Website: apple
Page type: review-order
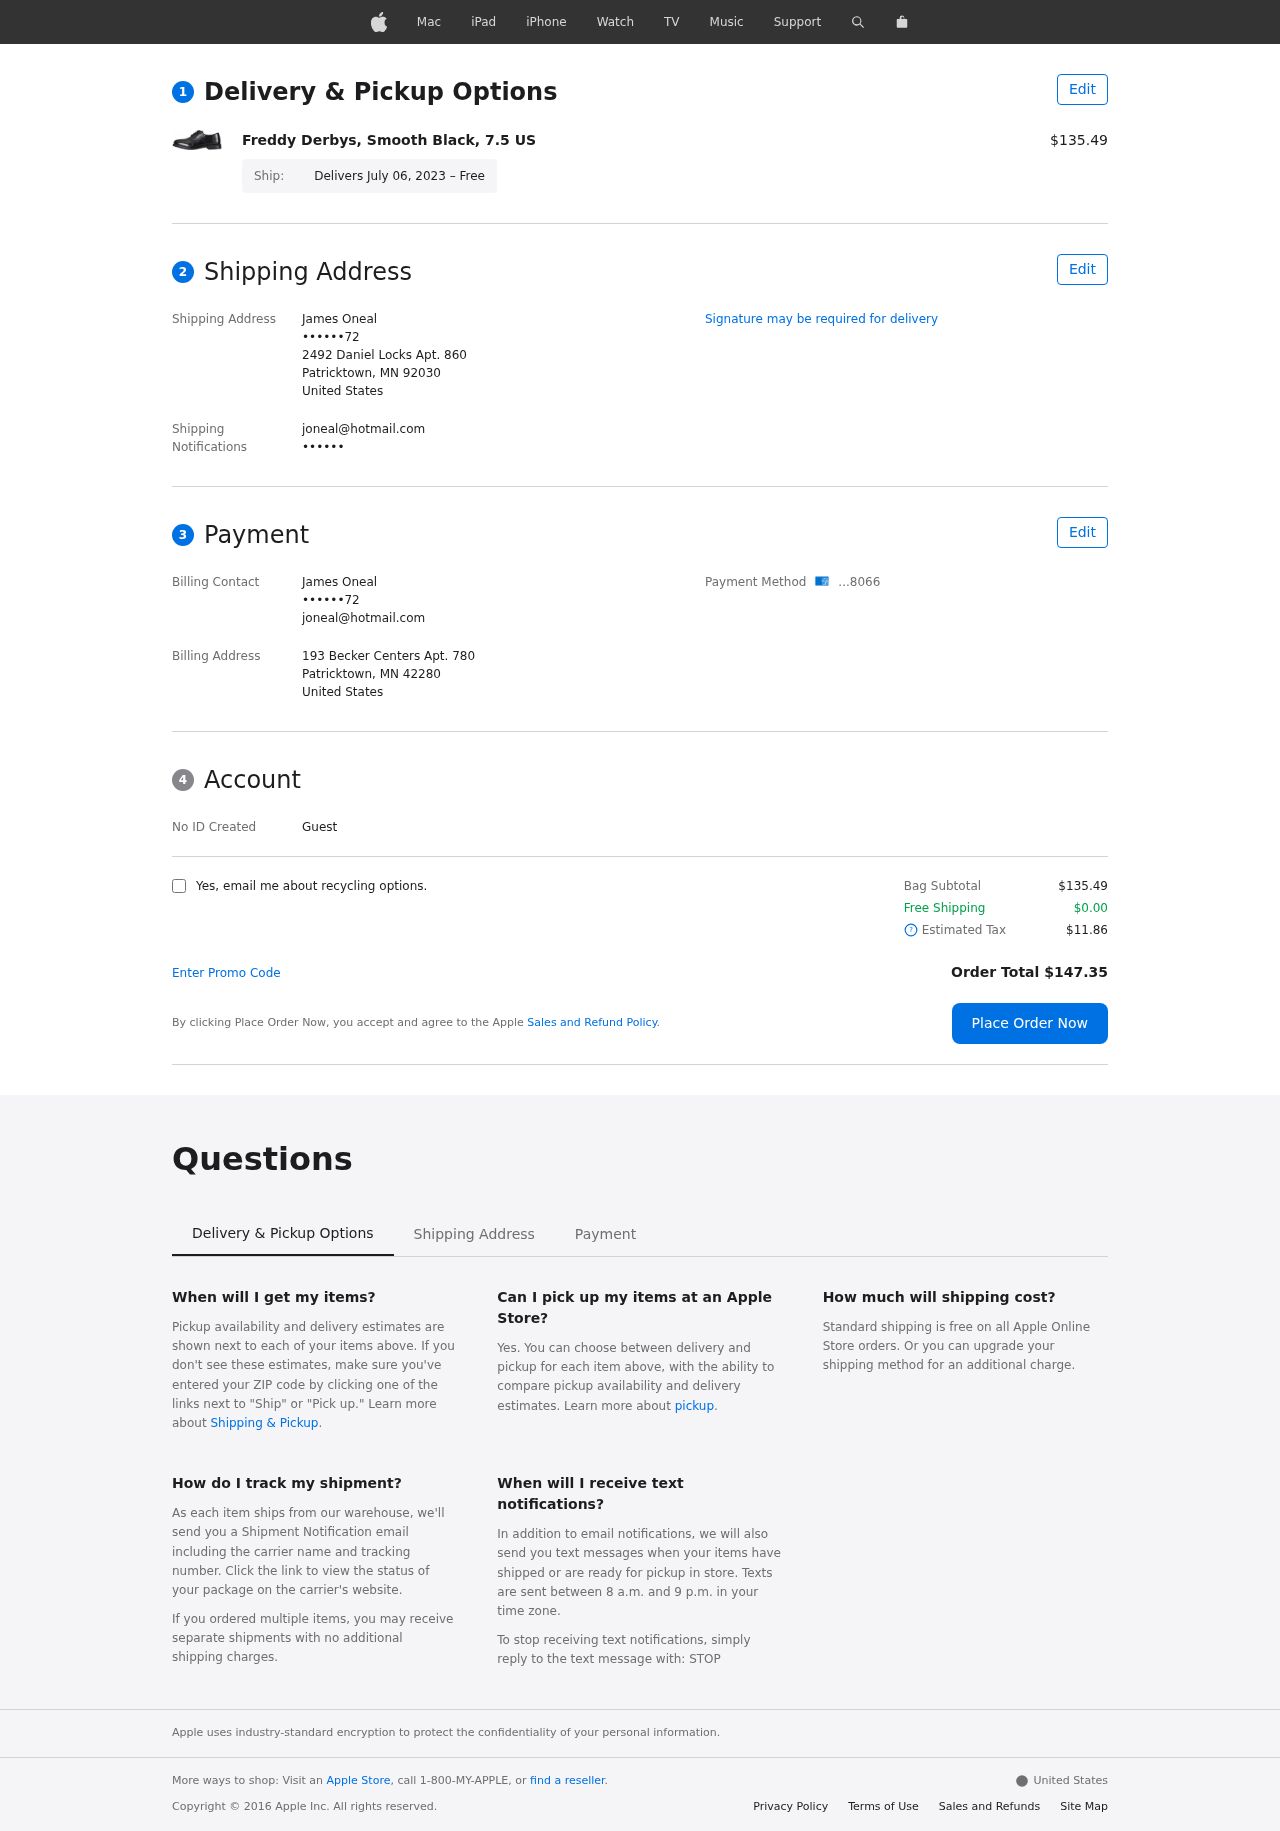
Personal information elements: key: PII_CARD_LAST4
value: ...8066
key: PII_CITY_STATE_ZIP
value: Patricktown, MN 92030
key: PII_CITY_STATE_ZIP2
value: Patricktown, MN 42280
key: PII_COUNTRY
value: United States
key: PII_EMAIL
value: joneal@hotmail.com
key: PII_FULLNAME
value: James Oneal
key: PII_PHONE
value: ••••••72
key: PII_STREET
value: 2492 Daniel Locks Apt. 860
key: PII_STREET2
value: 193 Becker Centers Apt. 780
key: PII_ALT_PHONE
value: ••••••
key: PII_FIRSTNAME
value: James
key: PII_LASTNAME
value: Oneal
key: PII_FULLNAME2
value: James Oneal
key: PII_FULLNAME3
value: James Oneal
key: PII_FIRSTNAME2
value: James
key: PII_FIRSTNAME3
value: James
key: PII_LASTNAME2
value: Oneal
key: PII_LASTNAME3
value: Oneal
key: PII_FIRSTNAME_DERIVED
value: James
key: PII_LASTNAME_DERIVED
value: Oneal
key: PII_FULLNAME_DERIVED
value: James Oneal
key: PII_NAME_FULL_DERIVED
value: James Oneal
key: PII_PHONE3
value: ••••••72
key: PII_EMAIL2
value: joneal@hotmail.com
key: PII_EMAIL3
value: joneal@hotmail.com
Product elements: key: PRODUCT1_NAME
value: Freddy Derbys, Smooth Black, 7.5 US
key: PRODUCT1_PRICE
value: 135.49
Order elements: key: ORDER_DELIVERY_DATE
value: Delivers July 06, 2023 – Free
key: ORDER_SUBTOTAL
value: $135.49
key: ORDER_SHIPPING_COST
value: $0.00
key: ORDER_TAX
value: $11.86
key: ORDER_TOTAL
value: Order Total $147.35